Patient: sex F, age 54
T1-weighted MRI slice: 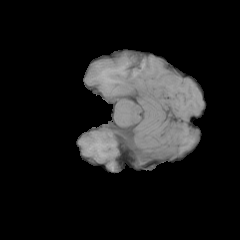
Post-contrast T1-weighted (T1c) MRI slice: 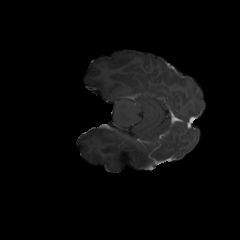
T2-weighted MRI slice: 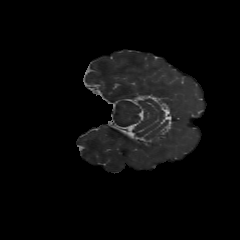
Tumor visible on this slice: no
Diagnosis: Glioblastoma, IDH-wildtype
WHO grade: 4